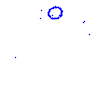
Particle: proton